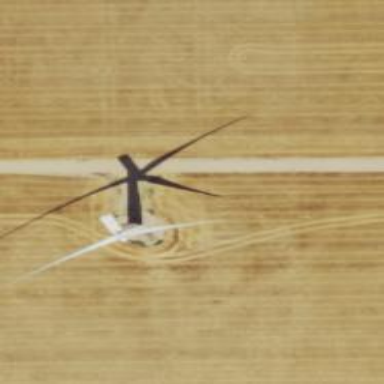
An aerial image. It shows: Wind generator with horizontal axis. The generator is wind turbine.